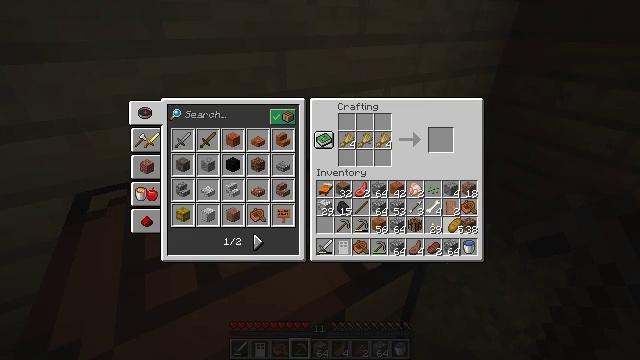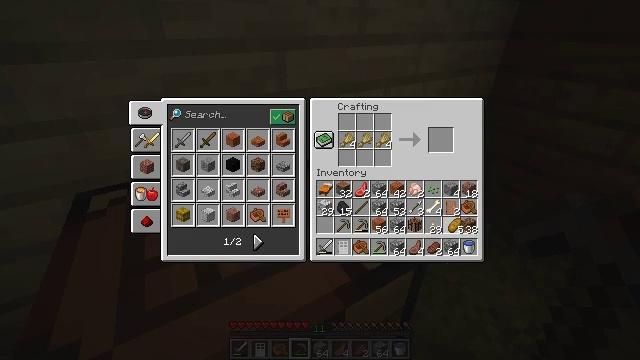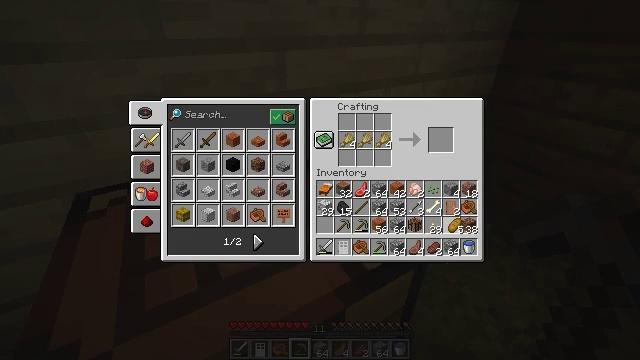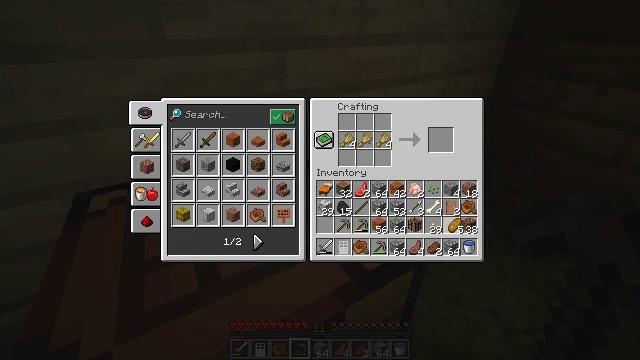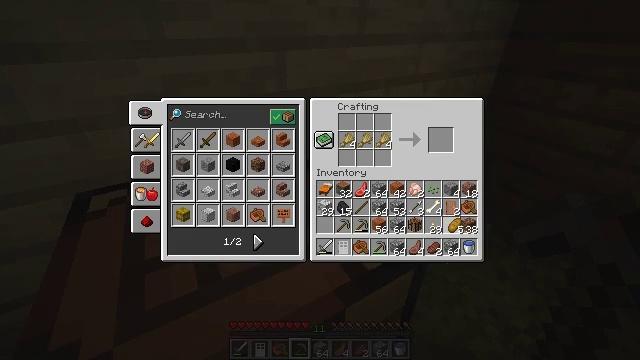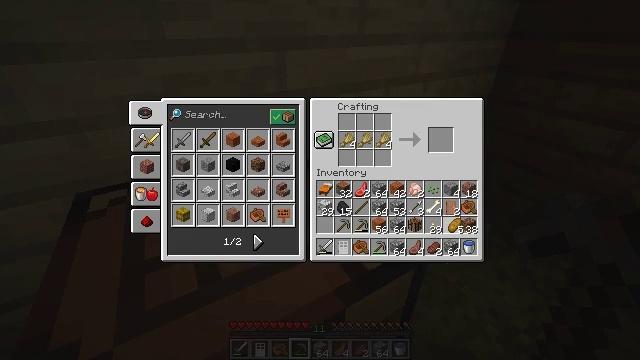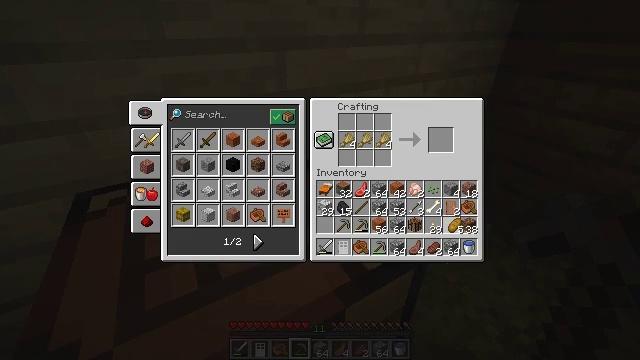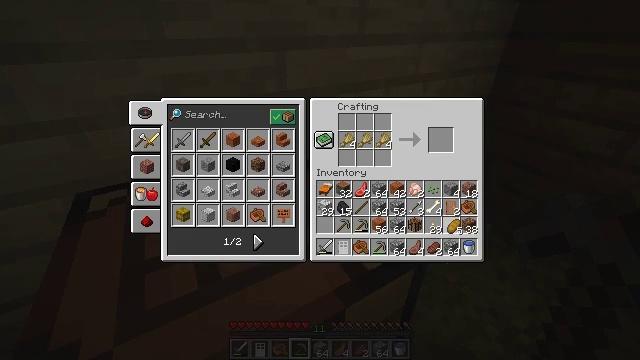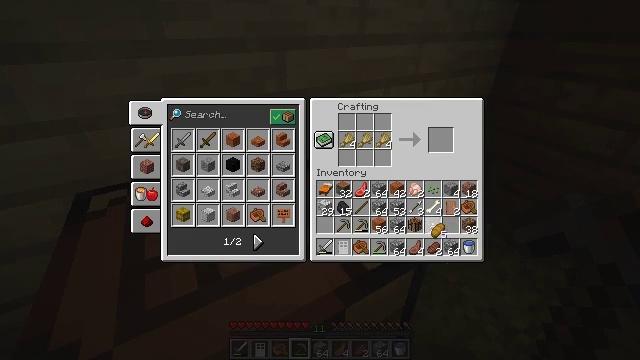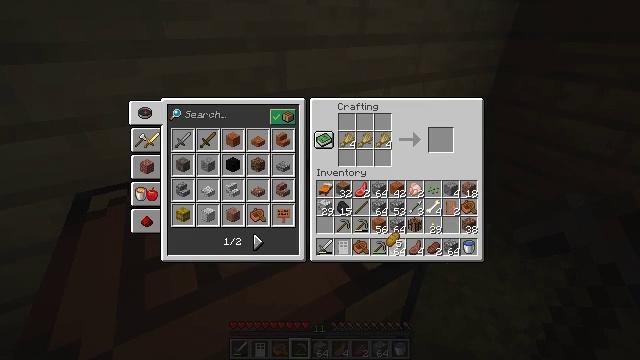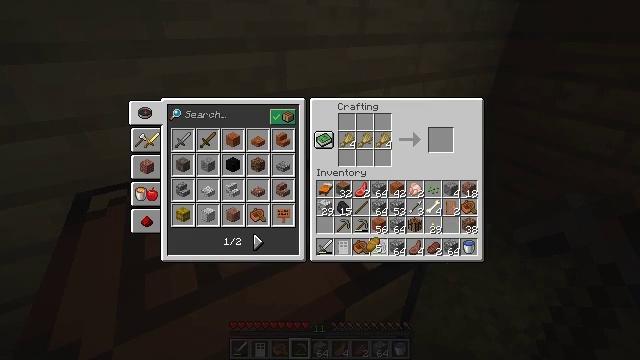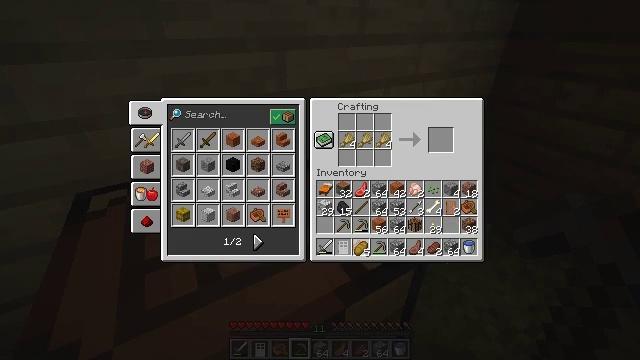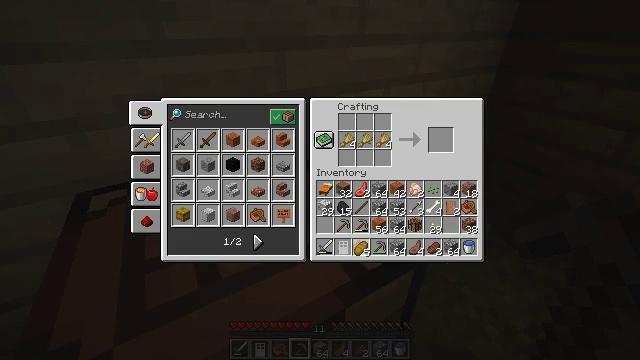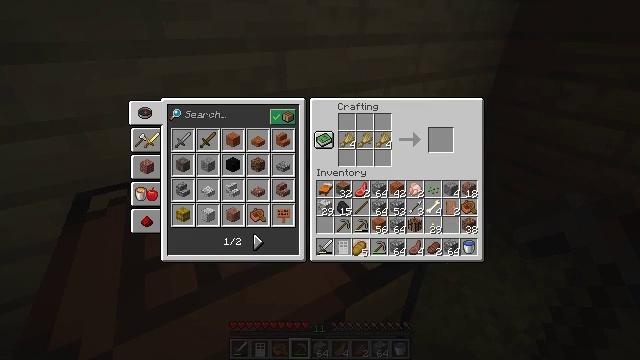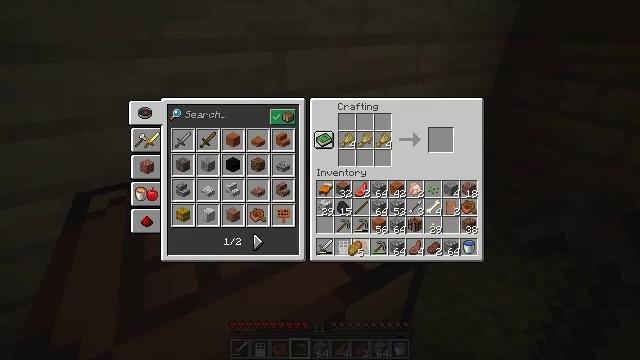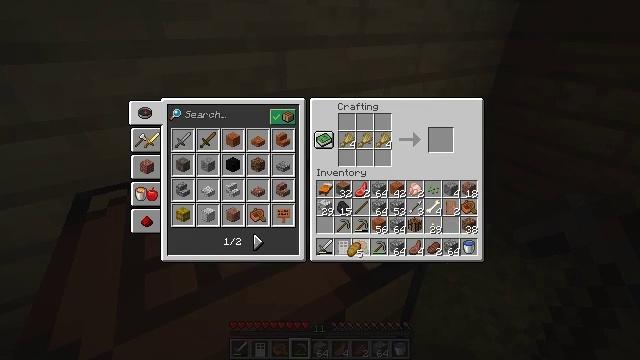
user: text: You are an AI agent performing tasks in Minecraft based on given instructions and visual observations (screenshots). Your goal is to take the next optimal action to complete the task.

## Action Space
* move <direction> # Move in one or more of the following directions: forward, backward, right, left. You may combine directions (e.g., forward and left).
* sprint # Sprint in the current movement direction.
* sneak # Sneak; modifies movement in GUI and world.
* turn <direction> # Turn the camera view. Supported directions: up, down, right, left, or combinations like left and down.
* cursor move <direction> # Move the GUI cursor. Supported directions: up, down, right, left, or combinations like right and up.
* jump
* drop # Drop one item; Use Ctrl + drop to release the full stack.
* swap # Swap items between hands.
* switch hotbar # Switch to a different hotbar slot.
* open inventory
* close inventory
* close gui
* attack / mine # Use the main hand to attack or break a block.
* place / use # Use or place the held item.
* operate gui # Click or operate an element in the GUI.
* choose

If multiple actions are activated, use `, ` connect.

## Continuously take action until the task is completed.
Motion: motion action
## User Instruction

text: Drop a bread.
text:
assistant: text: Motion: no_op
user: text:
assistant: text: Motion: no_op
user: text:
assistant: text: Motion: no_op
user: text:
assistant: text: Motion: no_op
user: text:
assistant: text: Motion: no_op
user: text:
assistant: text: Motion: no_op
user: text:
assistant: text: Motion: no_op
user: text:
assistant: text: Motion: cursor move left
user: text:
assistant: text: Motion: cursor move left and down
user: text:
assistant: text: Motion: cursor move left
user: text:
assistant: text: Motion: cursor move left
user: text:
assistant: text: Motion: no_op
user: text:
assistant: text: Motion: no_op
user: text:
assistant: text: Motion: no_op
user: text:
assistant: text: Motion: no_op
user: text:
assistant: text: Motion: no_op
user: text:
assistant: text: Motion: no_op
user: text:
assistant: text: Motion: no_op
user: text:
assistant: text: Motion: no_op
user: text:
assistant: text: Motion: no_op
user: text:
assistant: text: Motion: no_op
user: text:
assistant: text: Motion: operate gui
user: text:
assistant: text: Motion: operate gui
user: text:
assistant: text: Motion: operate gui
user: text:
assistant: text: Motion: no_op
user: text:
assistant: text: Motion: cursor move right
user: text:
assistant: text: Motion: cursor move right and up
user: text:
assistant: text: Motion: cursor move right and up
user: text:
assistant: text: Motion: cursor move right
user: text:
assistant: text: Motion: cursor move right